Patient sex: F
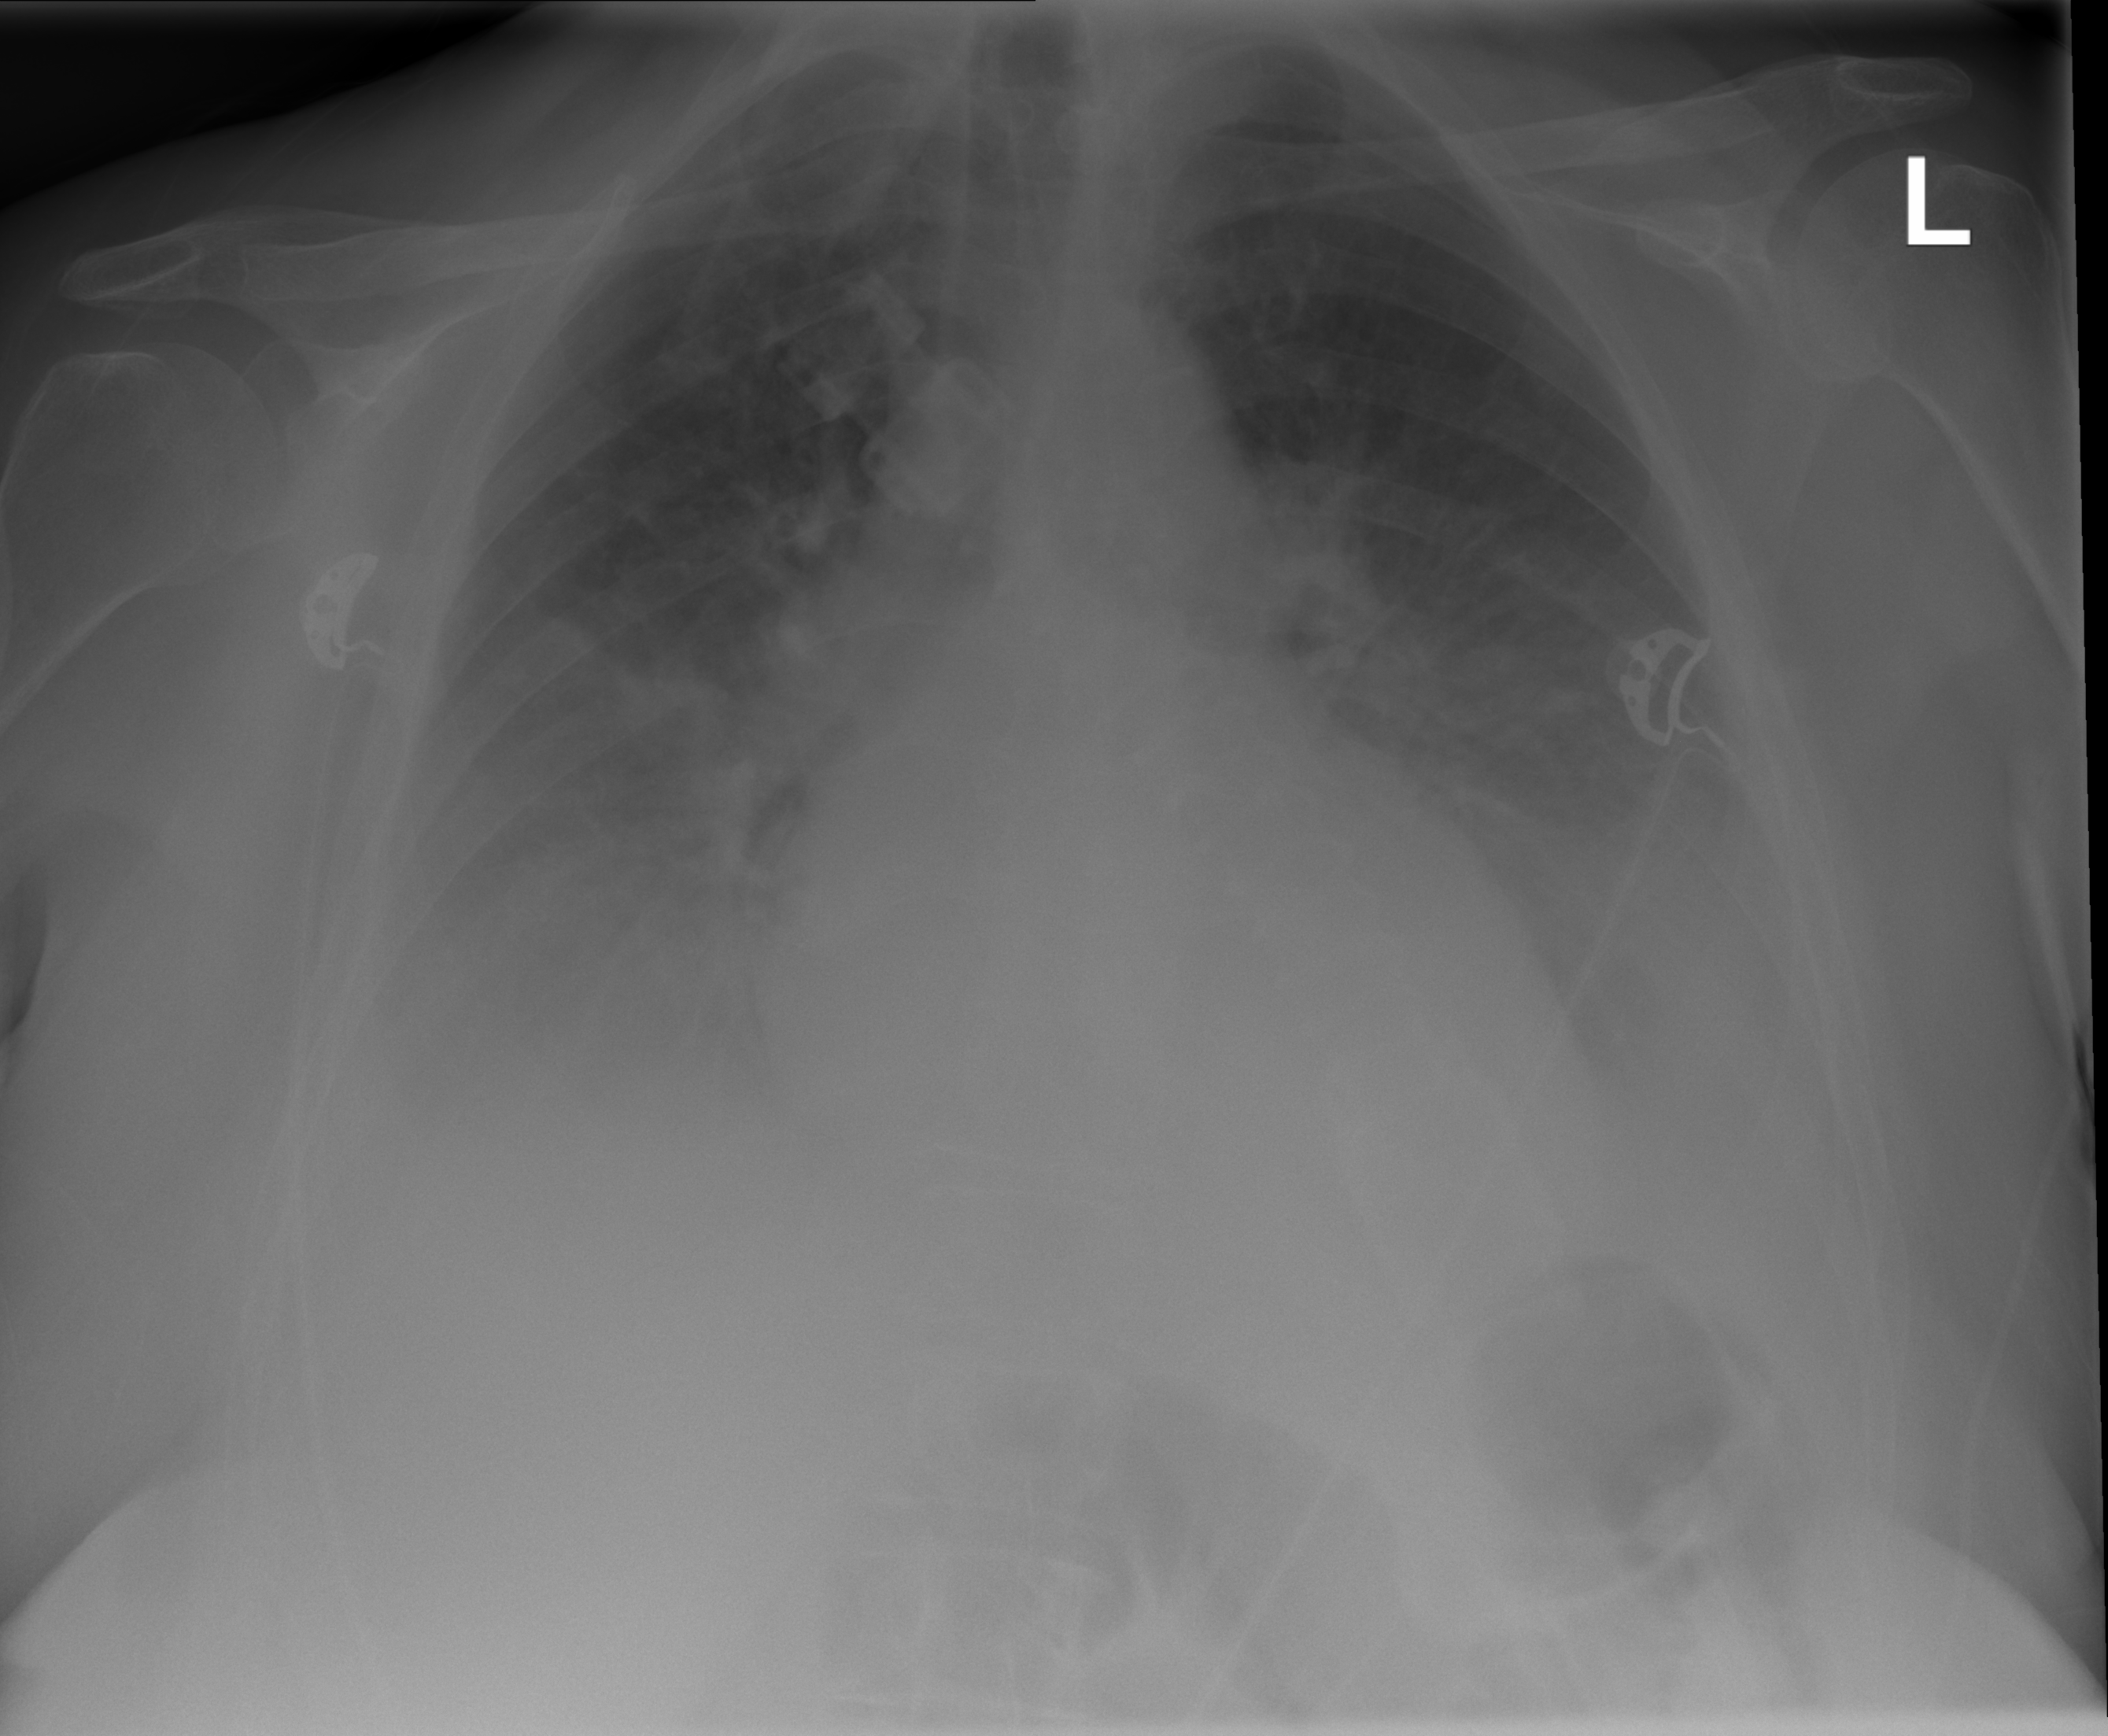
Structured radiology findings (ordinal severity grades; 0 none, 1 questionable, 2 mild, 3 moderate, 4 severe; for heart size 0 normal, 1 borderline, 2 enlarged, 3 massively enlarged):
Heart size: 2
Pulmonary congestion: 2
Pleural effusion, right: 2
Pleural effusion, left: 2
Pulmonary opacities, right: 2
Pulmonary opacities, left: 2
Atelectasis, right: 2
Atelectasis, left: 2